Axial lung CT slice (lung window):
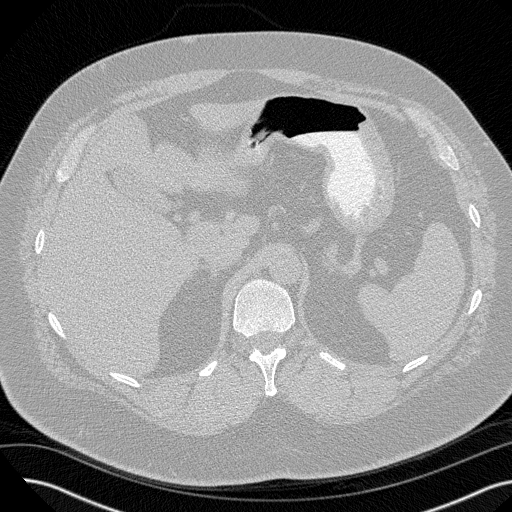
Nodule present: no